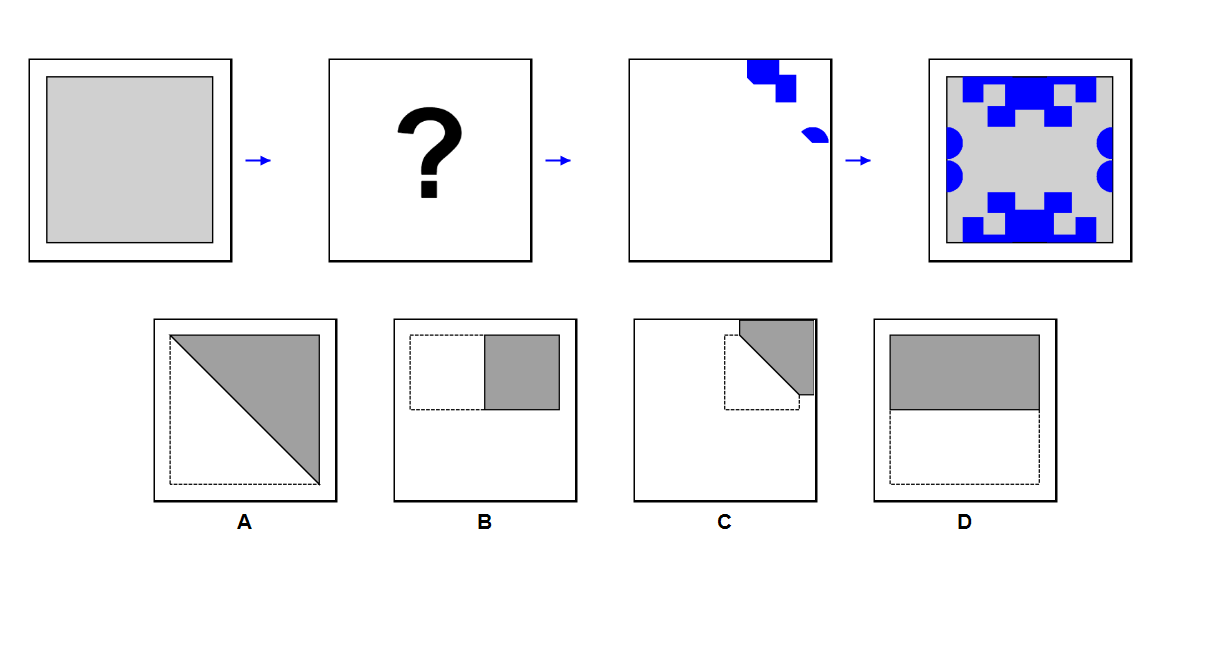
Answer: A